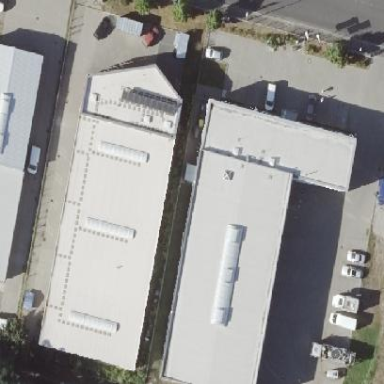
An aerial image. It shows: Commercial building.